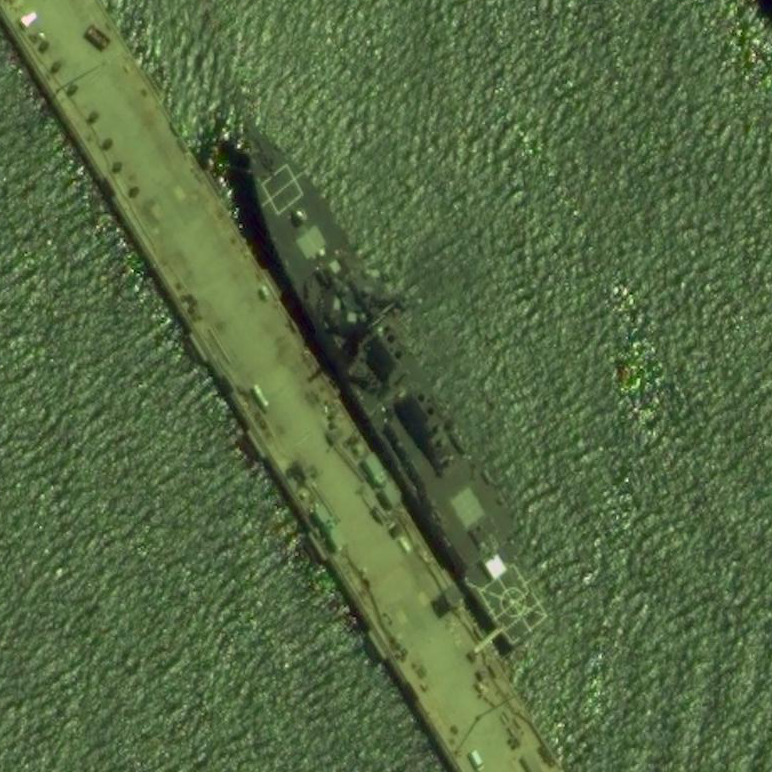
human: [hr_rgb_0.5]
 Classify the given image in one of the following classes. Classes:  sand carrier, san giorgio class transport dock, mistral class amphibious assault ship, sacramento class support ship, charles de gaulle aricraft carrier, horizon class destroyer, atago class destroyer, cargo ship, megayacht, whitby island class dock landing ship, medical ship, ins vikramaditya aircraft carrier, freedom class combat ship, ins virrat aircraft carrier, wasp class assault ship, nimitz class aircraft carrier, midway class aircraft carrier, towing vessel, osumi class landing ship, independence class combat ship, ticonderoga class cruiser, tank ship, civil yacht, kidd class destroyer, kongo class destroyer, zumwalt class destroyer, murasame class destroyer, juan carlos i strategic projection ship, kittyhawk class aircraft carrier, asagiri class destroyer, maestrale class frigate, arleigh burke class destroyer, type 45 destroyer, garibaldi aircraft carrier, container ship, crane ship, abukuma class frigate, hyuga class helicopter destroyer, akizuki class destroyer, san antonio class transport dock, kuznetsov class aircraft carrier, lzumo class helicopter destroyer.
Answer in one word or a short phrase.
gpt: Arleigh Burke class destroyer